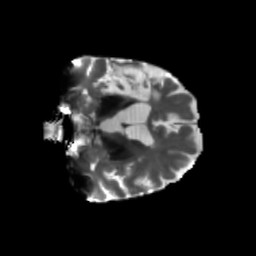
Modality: T2w
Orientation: coronal
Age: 64
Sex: female
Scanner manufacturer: siemens
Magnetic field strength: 3 T
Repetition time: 5.47 s
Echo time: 0.0854 s